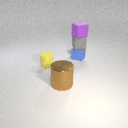
large brown metal cylinder to the left of small blue rubber cube